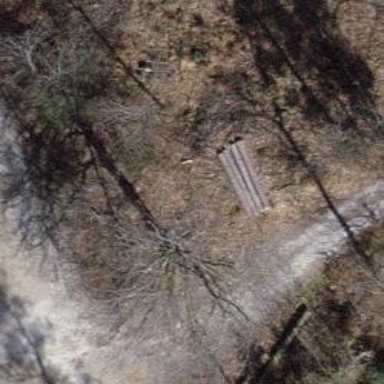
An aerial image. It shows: Bench for seating.